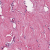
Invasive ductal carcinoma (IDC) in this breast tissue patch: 1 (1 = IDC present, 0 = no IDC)